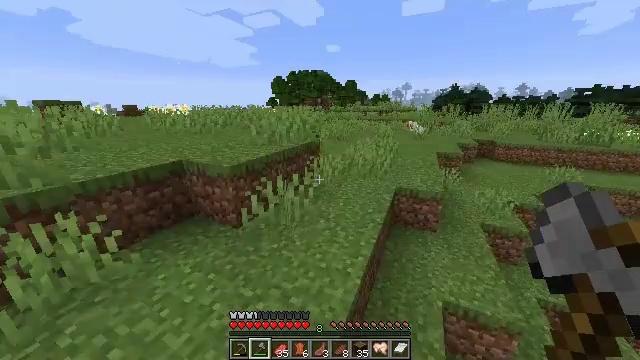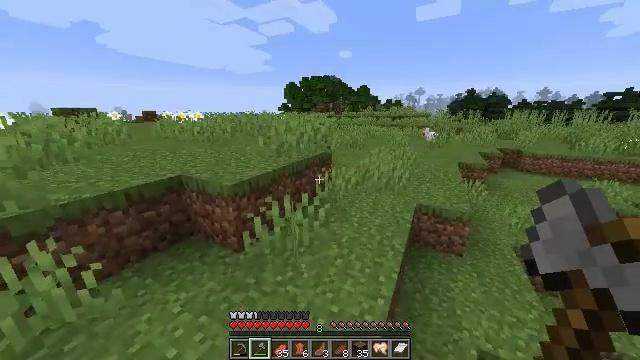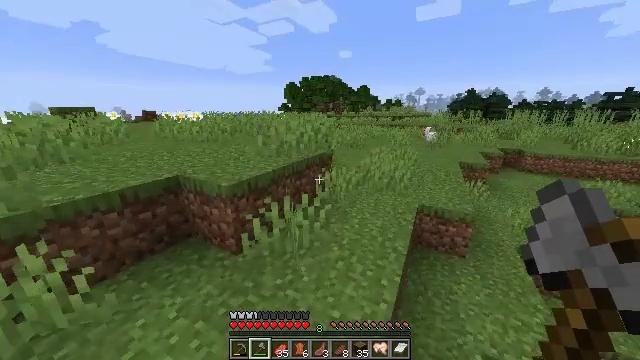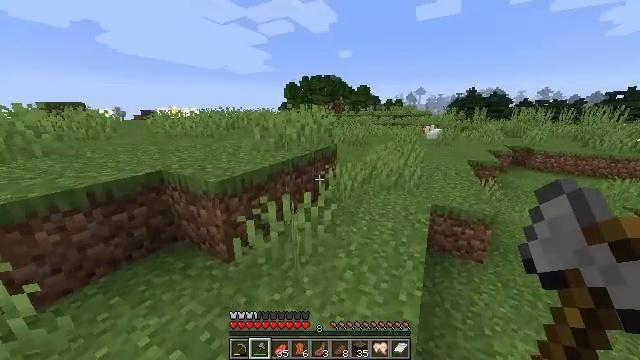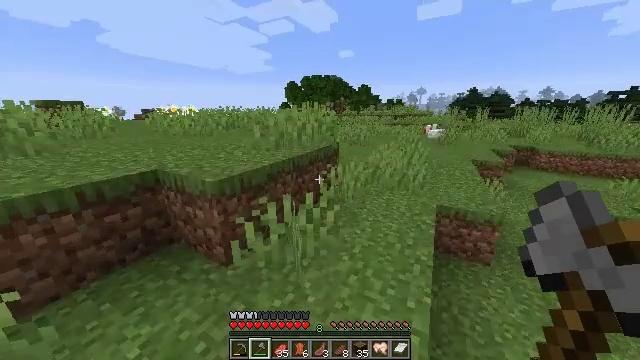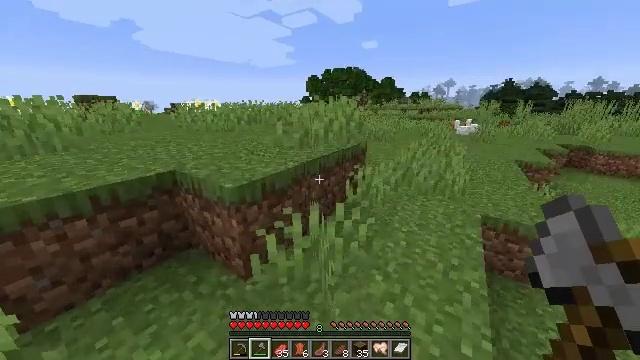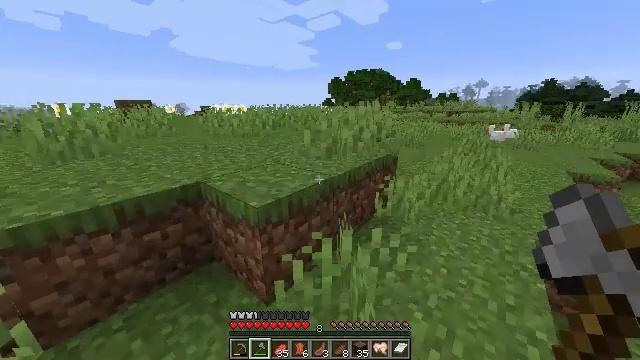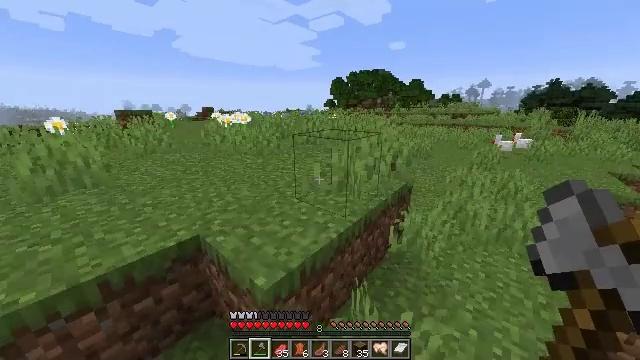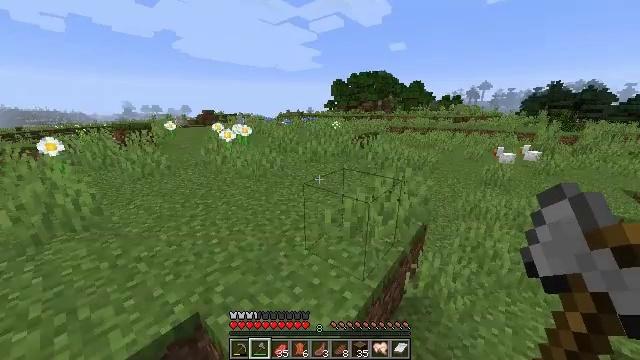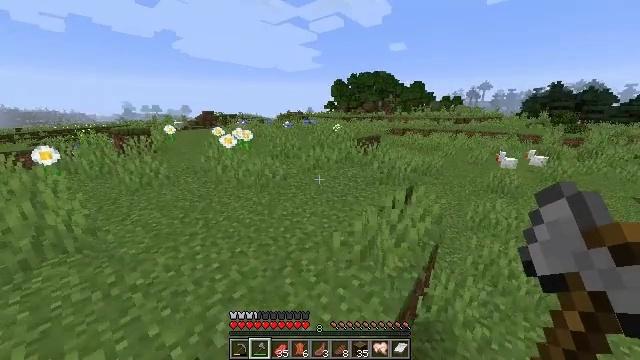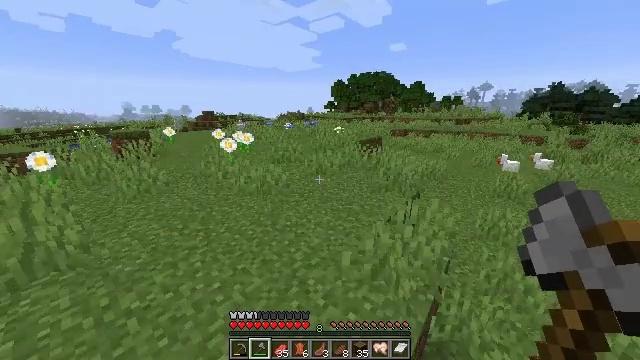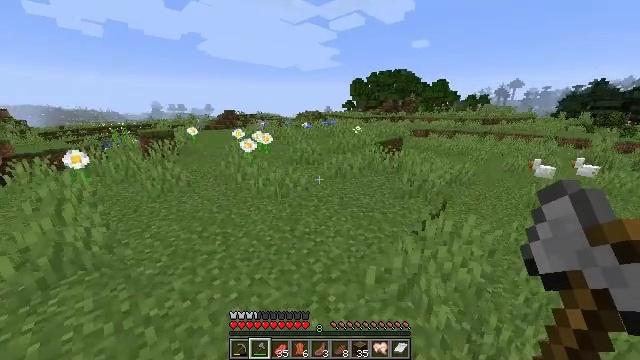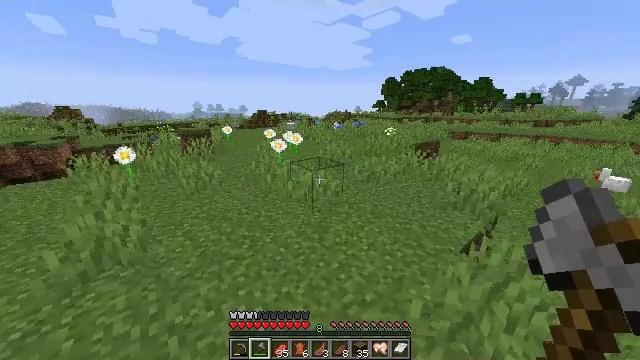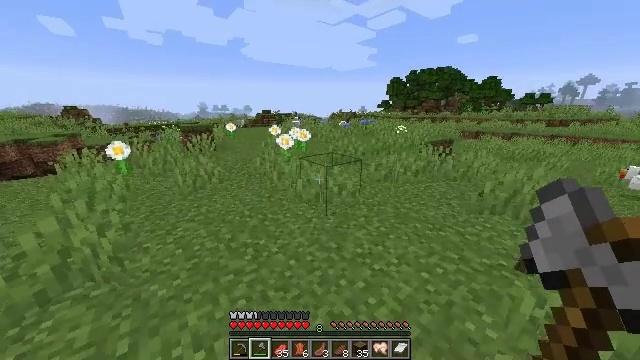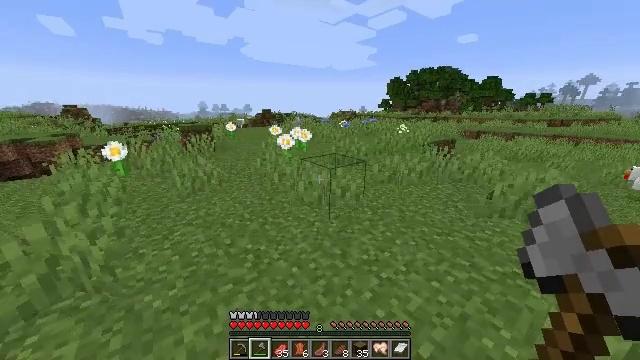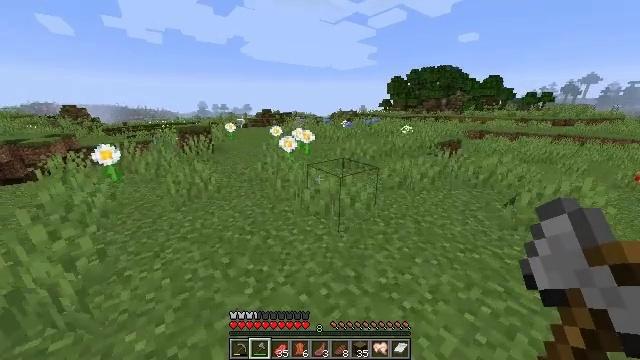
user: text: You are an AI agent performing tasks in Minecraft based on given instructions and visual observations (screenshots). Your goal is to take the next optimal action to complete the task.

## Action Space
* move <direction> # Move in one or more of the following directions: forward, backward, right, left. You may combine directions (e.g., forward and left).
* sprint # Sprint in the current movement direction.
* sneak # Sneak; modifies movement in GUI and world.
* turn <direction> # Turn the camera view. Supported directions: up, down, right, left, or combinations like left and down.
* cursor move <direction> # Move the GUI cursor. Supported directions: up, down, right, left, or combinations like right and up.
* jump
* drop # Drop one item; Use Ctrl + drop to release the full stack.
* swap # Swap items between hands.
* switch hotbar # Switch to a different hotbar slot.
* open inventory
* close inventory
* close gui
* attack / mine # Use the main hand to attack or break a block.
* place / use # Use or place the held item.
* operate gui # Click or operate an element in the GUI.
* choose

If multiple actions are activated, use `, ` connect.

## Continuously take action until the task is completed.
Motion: motion action
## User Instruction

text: Light the way by crafting a torch.
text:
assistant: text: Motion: move forward and move left, sprint, turn left and up, jump
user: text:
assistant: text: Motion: move forward and move left, sprint, jump
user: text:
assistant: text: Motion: move forward and move left, sprint, jump
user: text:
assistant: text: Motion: move forward and move left, sprint, jump
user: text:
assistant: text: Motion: move forward and move left, sprint, turn left and down, jump
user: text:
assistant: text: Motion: move forward and move left, sprint, turn left, jump
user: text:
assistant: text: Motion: move forward and move left, sprint, jump
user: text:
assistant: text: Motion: move forward and move left, sprint, jump
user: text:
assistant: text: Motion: move forward and move left, sprint, jump
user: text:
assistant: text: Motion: move forward and move left, sprint, jump
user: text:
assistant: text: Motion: move forward and move left, sprint, turn left, jump
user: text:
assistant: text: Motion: move forward and move left, sprint, turn left, jump
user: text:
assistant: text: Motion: move forward and move left, sprint, turn left, jump
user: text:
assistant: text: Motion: move forward and move left, sprint, jump
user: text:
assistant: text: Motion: move forward, sprint, jump
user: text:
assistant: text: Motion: move forward
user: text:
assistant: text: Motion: move forward, jump
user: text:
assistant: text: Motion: move forward, sprint, jump
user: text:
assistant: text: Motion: move forward, sprint, jump
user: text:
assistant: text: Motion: move forward, sprint, jump
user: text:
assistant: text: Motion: move forward, sprint, jump
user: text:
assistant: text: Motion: move forward, sprint, jump
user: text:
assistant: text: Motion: move forward, sprint, jump
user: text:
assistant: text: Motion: move forward, jump
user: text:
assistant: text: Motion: move forward, jump
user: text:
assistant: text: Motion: move forward, sprint, jump
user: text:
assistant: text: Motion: move forward, sprint, turn left, jump
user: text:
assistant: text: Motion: move forward, sprint, turn left, jump
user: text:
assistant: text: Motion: move forward, sprint, turn left, jump
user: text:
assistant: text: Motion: move forward, sprint, turn left and down, jump